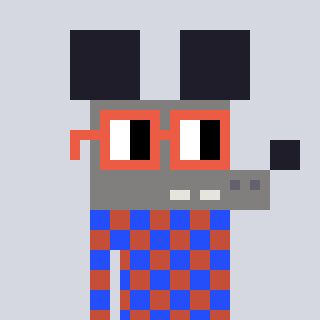
a pixel art character with square orange glasses, a mouse-shaped head and a rust-colored body on a cool background